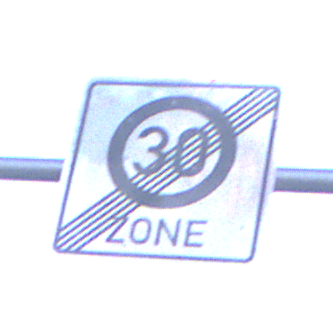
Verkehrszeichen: EndeZone30
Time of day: Midday
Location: Roofed (Underpass)
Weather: Clear
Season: NotSpecified
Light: Natural